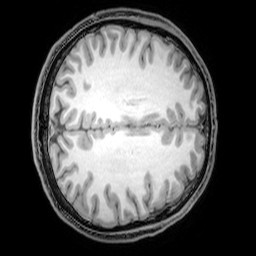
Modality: T1w
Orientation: axial
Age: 22
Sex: male
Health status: healthy
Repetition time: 0.081 s
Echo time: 0.037 s